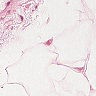
Metastatic tissue present: no